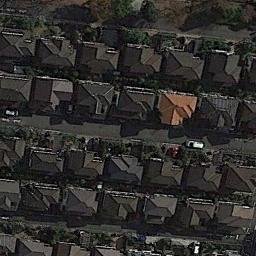
Label: residential